Interaction volume radius: 5 \u00c5
Interaction volume height: 15 \u00c5
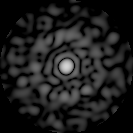
Disorder parameter: 0.8418